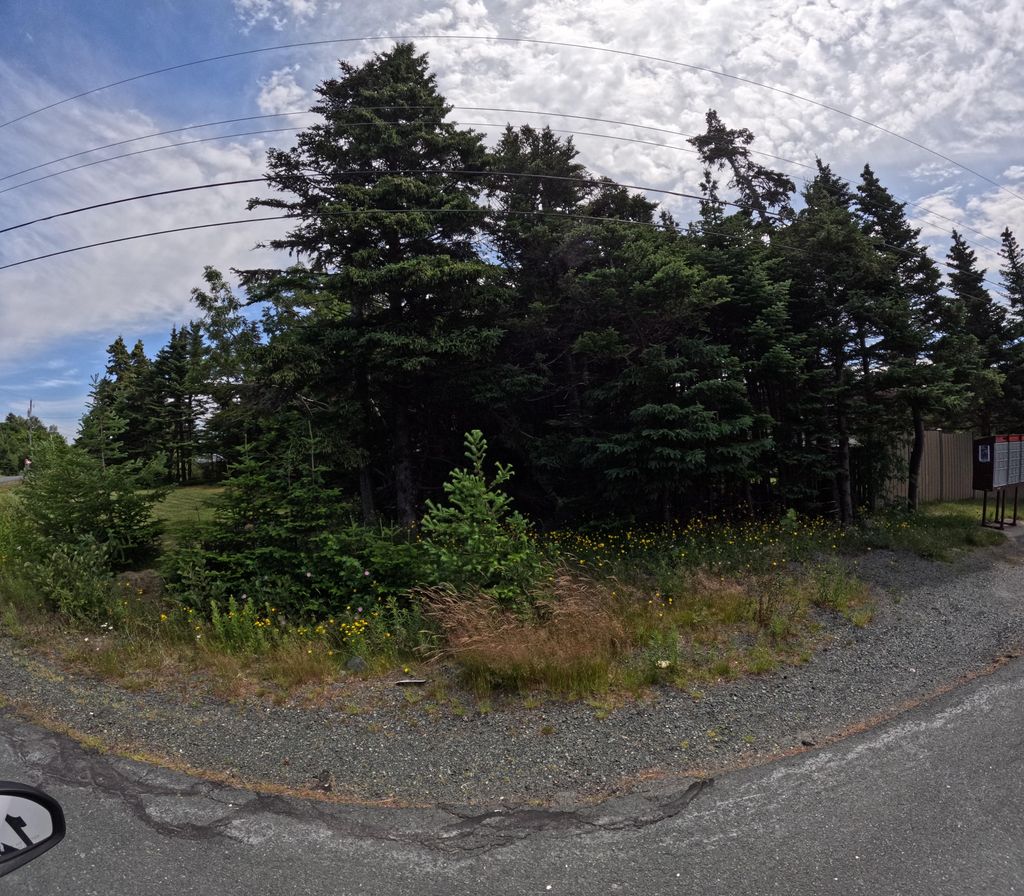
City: st_johns